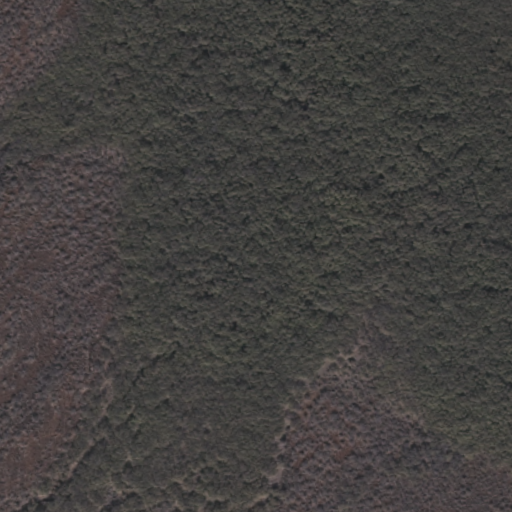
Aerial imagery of valley in Hawaii named Hāʻua Gulch containing only unknown